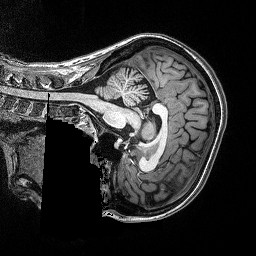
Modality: T1w
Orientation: sagittal
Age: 27
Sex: female
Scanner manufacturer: siemens
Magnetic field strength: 3 T
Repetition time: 2.53 s
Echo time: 0.0033 s